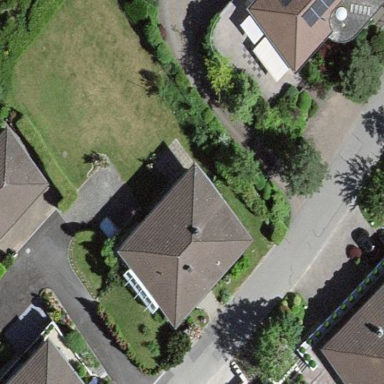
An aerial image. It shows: Residential building.